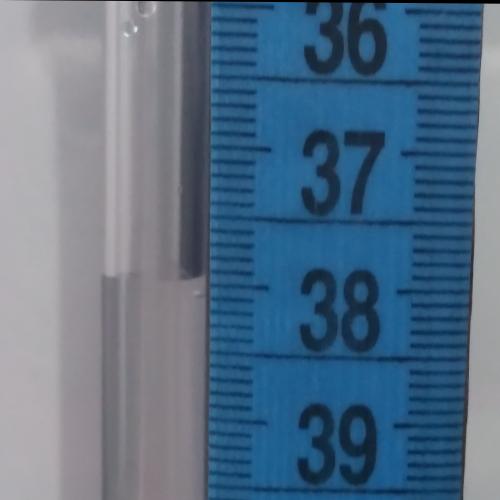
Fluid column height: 37.9 cm